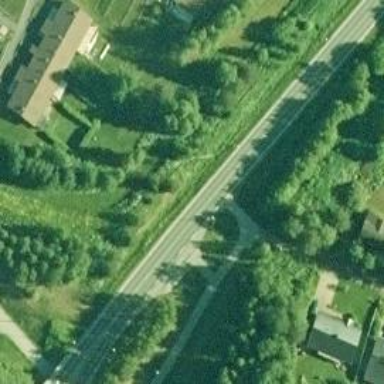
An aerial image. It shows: Cycleway.